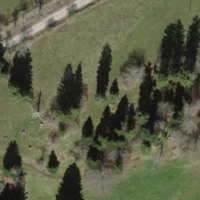
EUNIS habitat code: 43
Species observed at this site:
Lamium galeobdolon